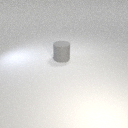
large gray rubber cylinder